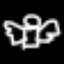
Label: angel